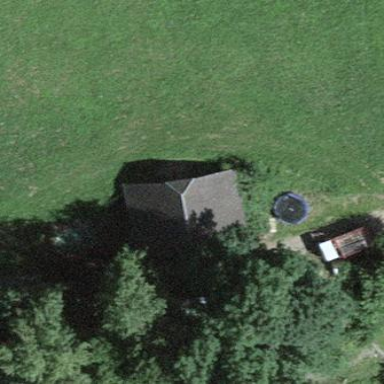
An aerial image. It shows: Rural barn.